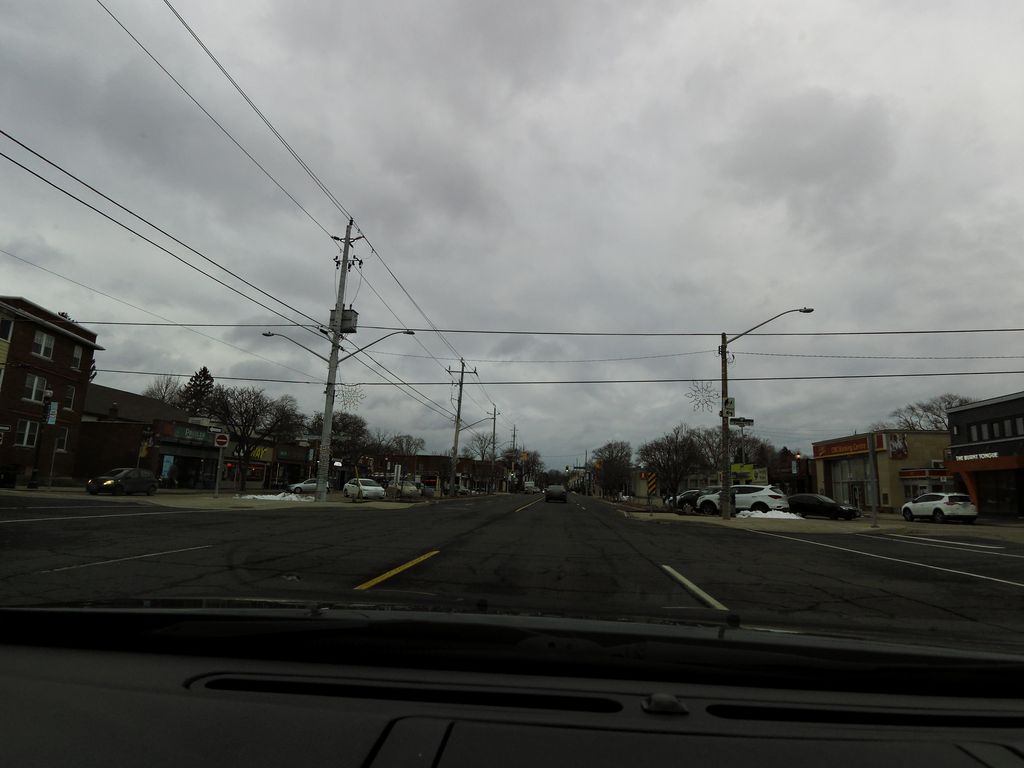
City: hamilton